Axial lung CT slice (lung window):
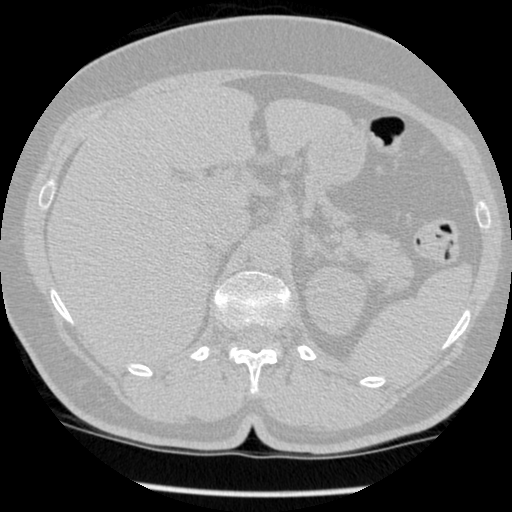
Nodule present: no